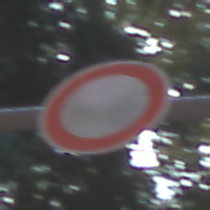
Verkehrszeichen: VerbotFahrzeugeAllerArt
Umgebung: Outdoor, Suburban
Tageszeit: MorningAfternoon
Wetter: PartlyCloudy
Licht: Natural
Jahreszeit: NotSpecified
Kontrast: LowContrast